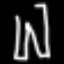
Label: pants